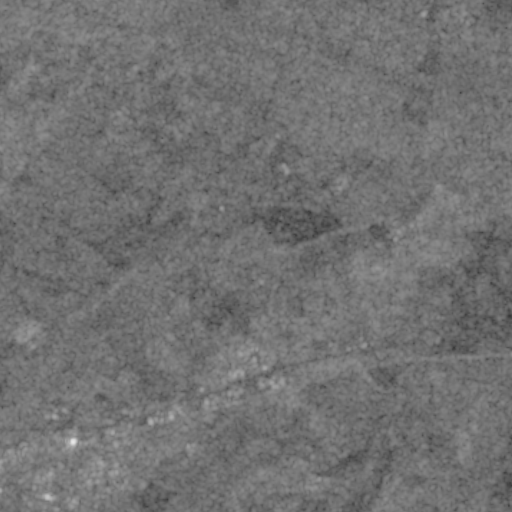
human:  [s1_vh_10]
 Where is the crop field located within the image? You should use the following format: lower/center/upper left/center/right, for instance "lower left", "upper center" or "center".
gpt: The crop field is located in the lower right of the image.
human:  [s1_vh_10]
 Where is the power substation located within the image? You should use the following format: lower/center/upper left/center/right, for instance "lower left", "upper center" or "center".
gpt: The power substation is located in the lower left of the image.
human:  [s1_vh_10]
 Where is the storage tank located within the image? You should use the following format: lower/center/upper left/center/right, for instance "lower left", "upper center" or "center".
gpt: The storage tank is located in the lower left of the image.
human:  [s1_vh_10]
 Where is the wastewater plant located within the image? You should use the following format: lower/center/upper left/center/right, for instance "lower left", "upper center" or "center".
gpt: The wastewater plant is located in the lower left of the image.
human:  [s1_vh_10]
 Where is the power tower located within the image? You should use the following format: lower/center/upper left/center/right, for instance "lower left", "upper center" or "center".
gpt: There is no power tower in the image.

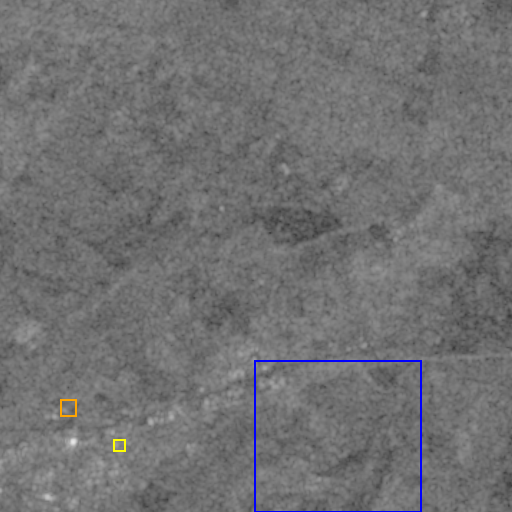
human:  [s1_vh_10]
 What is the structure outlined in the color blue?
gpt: The structure outlined in blue is a crop field.
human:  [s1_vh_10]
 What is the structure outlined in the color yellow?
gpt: The structure outlined in yellow is a power substation.
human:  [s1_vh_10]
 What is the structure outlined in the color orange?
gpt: The structure outlined in orange is a wastewater plant.
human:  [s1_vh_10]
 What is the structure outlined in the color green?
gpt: There is no green outline.